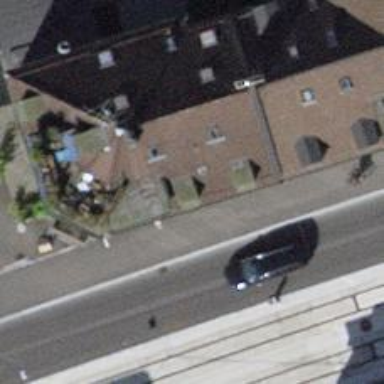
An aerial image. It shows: Restaurant.